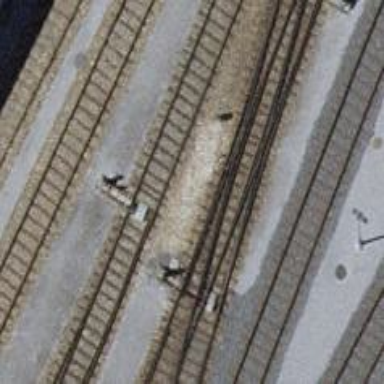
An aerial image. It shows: Railway switch.